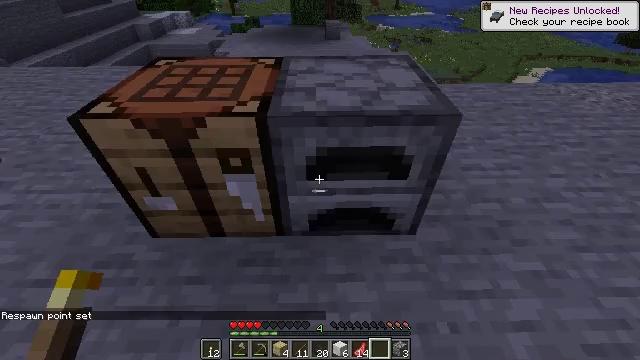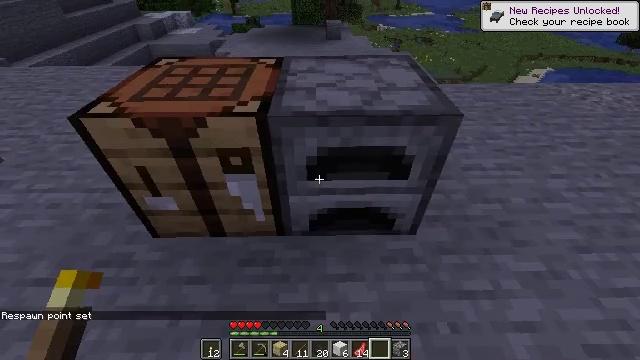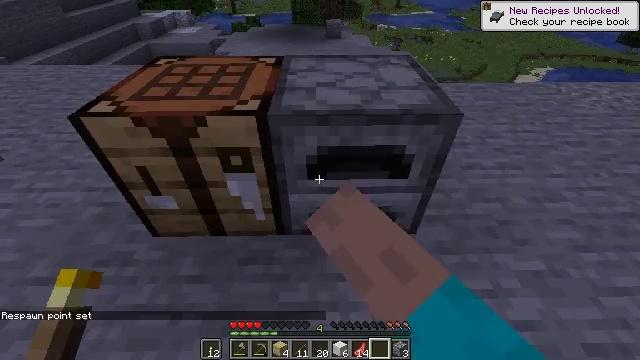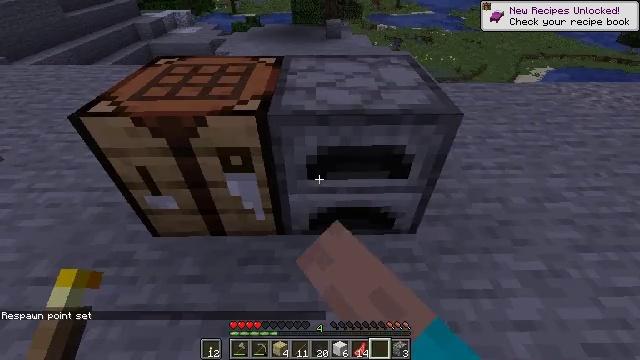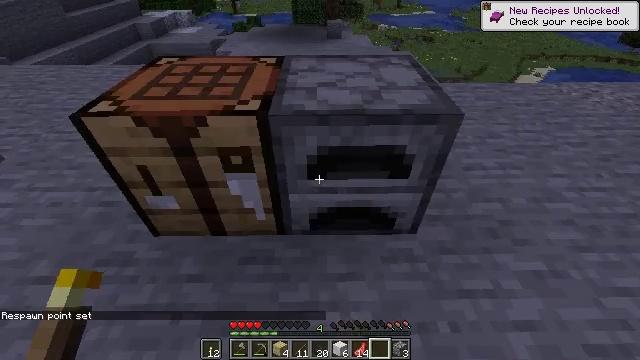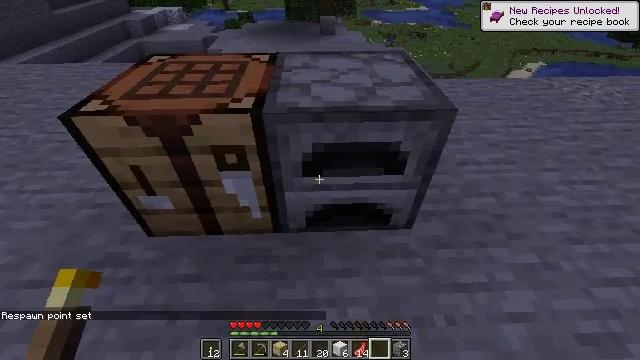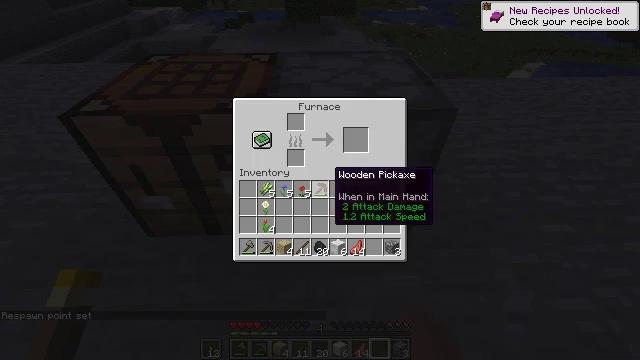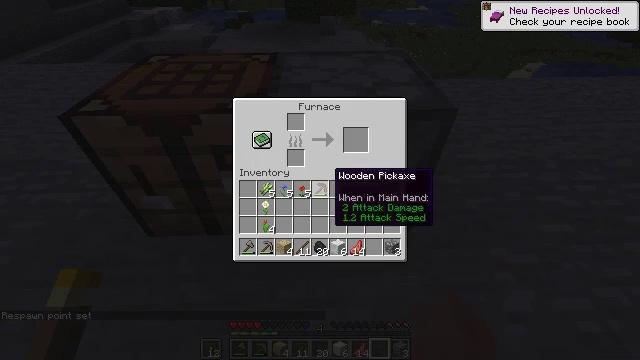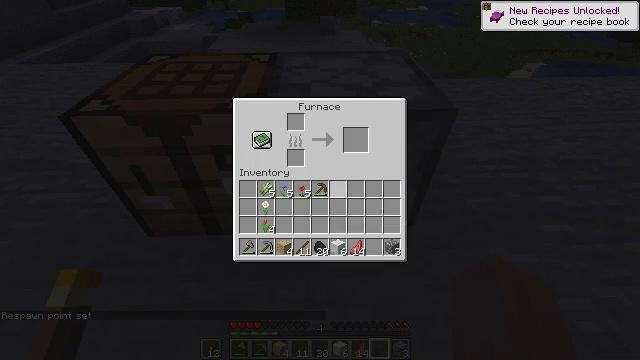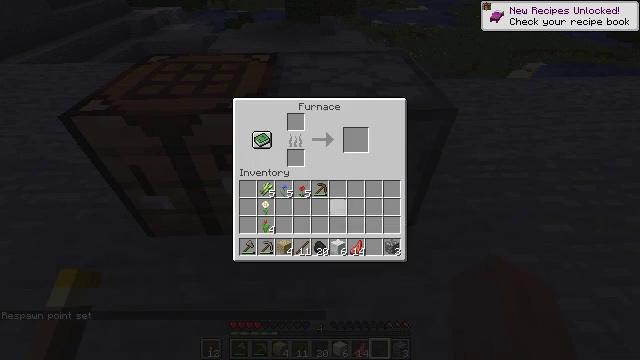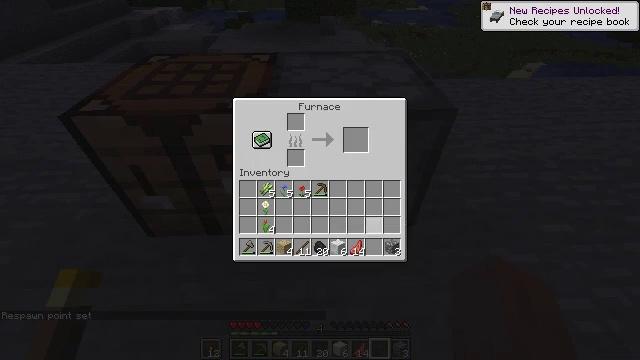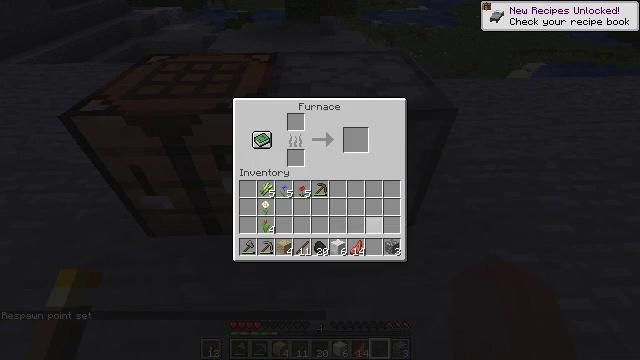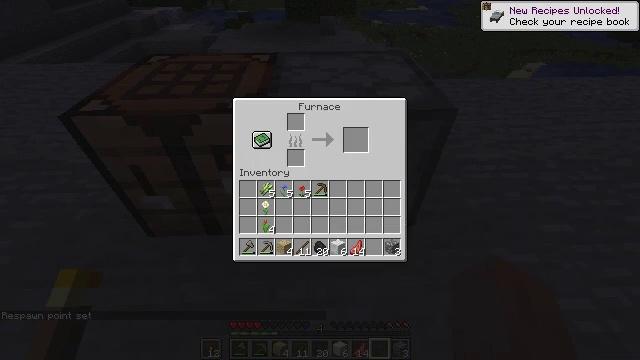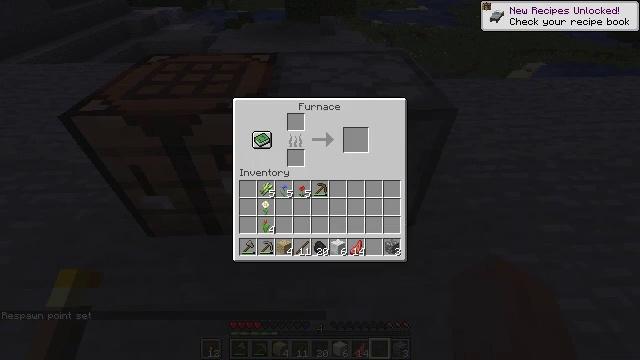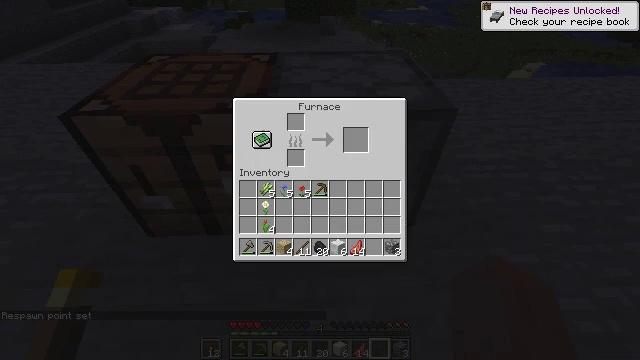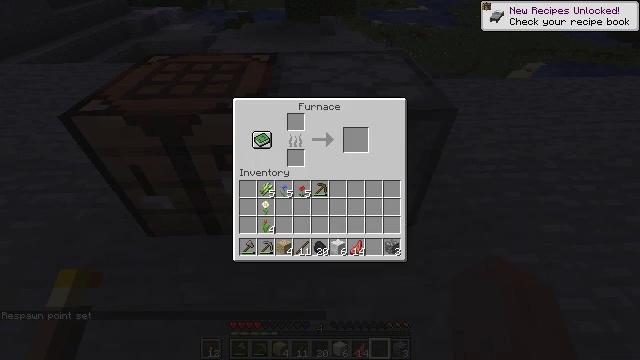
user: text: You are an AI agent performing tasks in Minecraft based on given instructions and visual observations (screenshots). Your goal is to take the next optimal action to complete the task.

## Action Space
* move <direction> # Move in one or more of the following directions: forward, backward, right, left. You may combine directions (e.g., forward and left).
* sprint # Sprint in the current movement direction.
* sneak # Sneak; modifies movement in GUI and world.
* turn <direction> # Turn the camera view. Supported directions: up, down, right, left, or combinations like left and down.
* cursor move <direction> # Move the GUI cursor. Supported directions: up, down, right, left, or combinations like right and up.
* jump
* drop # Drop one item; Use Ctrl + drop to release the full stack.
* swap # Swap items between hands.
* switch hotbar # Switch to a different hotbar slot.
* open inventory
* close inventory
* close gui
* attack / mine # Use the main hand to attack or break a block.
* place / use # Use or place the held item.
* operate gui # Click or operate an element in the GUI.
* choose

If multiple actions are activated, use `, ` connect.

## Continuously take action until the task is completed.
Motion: motion action
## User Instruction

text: Utilize the crafting table to make some red dye.
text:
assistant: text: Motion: use / place
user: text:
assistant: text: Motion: use / place
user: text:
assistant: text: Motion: use / place
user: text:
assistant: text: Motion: no_op
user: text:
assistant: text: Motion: turn right
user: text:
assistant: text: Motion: cursor move right, open gui
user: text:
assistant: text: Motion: no_op
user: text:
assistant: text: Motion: cursor move right and down
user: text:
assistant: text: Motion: cursor move right and down
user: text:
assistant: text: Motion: sneak, cursor move right and down
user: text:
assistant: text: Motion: sneak, cursor move right and down
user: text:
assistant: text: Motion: sneak
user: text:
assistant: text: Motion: sneak
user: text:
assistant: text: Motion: sneak
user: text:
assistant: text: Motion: sneak
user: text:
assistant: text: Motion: sneak, cursor move left
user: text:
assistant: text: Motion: sneak, cursor move left
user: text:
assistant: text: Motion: sneak
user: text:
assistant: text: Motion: sneak
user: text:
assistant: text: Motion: sneak
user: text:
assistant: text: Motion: sneak, cursor move left
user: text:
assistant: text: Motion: sneak
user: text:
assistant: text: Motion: sneak
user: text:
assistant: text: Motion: sneak
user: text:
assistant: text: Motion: sneak
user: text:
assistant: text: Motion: sneak
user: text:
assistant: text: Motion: sneak, operate gui
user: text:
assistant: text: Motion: sneak, operate gui
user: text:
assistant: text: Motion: sneak, cursor move right, operate gui
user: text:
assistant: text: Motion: sneak, cursor move right